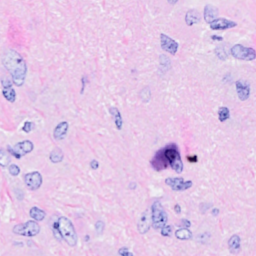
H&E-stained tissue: Breast